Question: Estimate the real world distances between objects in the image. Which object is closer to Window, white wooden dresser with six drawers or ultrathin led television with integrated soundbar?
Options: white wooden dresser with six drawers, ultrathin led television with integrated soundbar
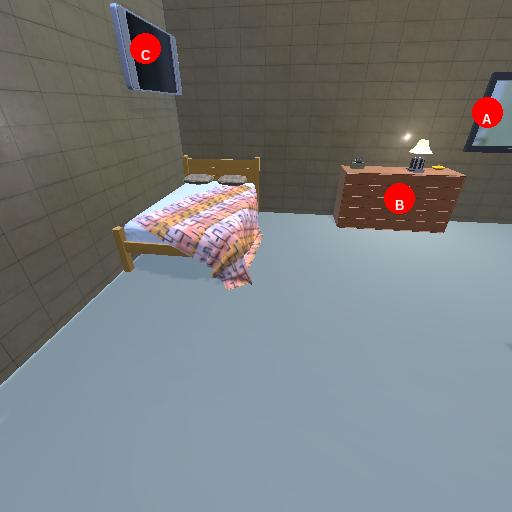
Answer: white wooden dresser with six drawers